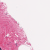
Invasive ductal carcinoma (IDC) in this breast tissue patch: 0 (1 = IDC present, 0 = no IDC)